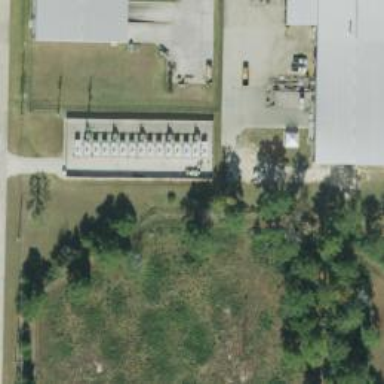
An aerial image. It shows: Generator for power supply.